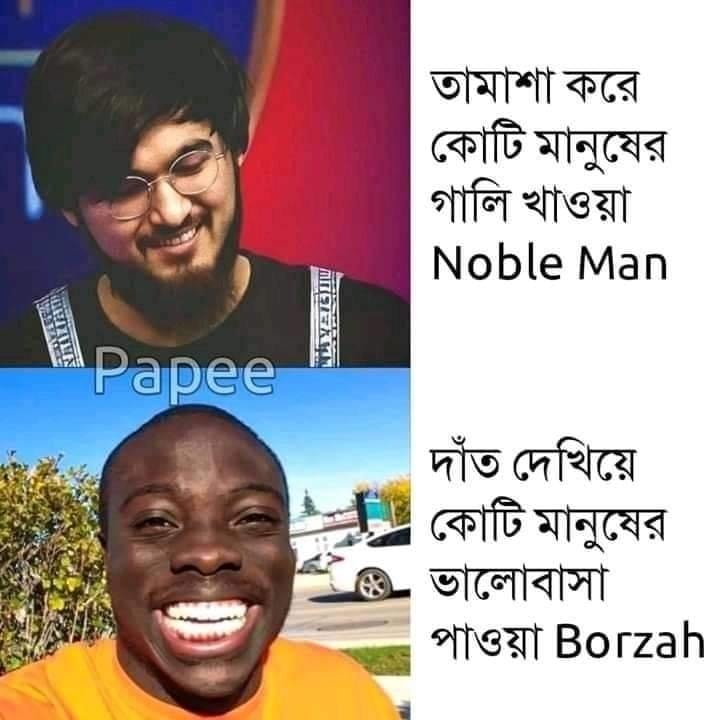
Caption: তামাশা করে কোটি মানুষের গালি খাওয়া Noble Man  দাঁত দেখিয়ে কোটি মানুষের ভালবাসা পাওয়া  Borzah
Label: non-hate